Question: I'm zipping up the contents of a directory, but running into an error when trying to open the zipped up files.
Can anyone tell what's going on with my code? Perhaps I'm not allocating enough bytes?
Look inside zipDirectory() and you will see that I'm zipping up folders which contain special extension files.
Not sure where the error's occurring, so maybe someone can help me out there!
Much appreciated
'''
private void zipDirectory() {
File lazyDirectory = new File(defaultSaveLocation);
File[] files = lazyDirectory.listFiles();
for (File file : files) {
if (file.isDirectory()) {
System.out.println("Zipping up " + file);
zipContents(file);
}
}
}
public static void addToZip(String fileName, ZipOutputStream zos) throws FileNotFoundException, IOException {
System.out.println("Writing '" + fileName + "' to zip file");
File file = new File(fileName);
FileInputStream fis = new FileInputStream(file);
ZipEntry zipEntry = new ZipEntry(fileName);
zos.putNextEntry(zipEntry);
byte[] bytes = new byte[1024];
int length;
while ((length = fis.read(bytes)) >= 0) {
zos.write(bytes, 0, length);
}
zos.closeEntry();
fis.close();
}
public static void zipContents(File dirToZip) {
List<File> fileList = new ArrayList<File>();
File[] filesToZip = dirToZip.listFiles();
for (File zipThis : filesToZip) {
String ext = "";
int i = zipThis.toString().lastIndexOf('.');
if (i > 0) {
ext = zipThis.toString().substring(i+1);
}
if(ext.matches("cpp|bem|gz|h|hpp|pl|pln|ppcout|vec|xml|csv")){
fileList.add(zipThis);
}
}
try {
FileOutputStream fos = new FileOutputStream(dirToZip.getName() + ".zip");
ZipOutputStream zos = new ZipOutputStream(fos);
for (File file : fileList) {
addToZip(file.toString(), zos);
}
} catch (FileNotFoundException e) {
// TODO Auto-generated catch block
e.printStackTrace();
} catch (IOException e) {
e.printStackTrace();
}
'''

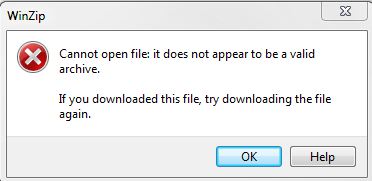
Answer: Like most issues with IO streams in Java, your fault is almost certainly that you are not closing the streams properly. You need to add:
'''
zos.finish(); // good practice
zos.close();
'''
after the for loop.